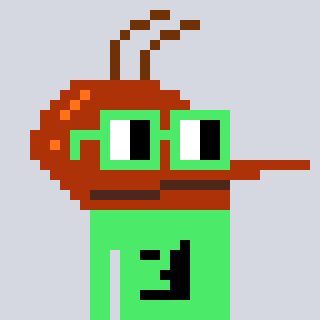
a pixel art character with square light green glasses, a mosquito-shaped head and a teal-colored body on a cool background